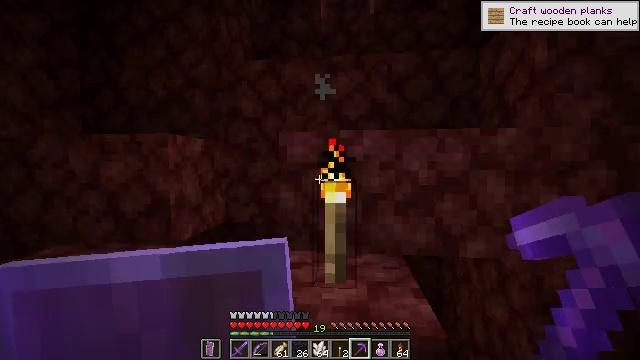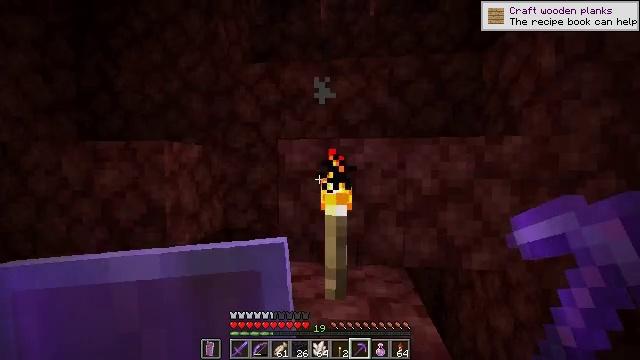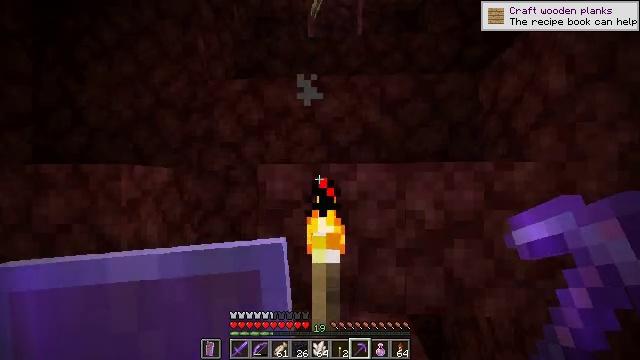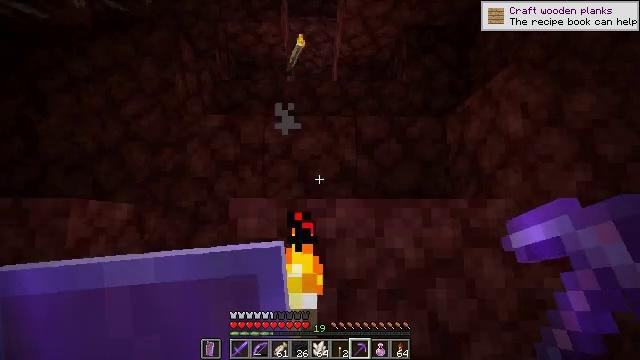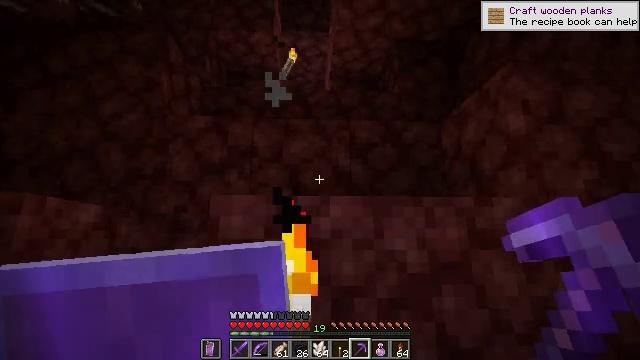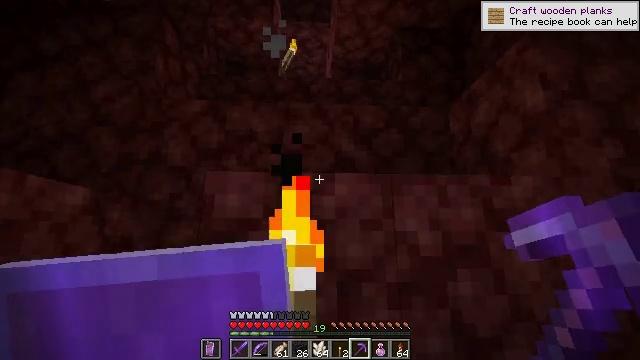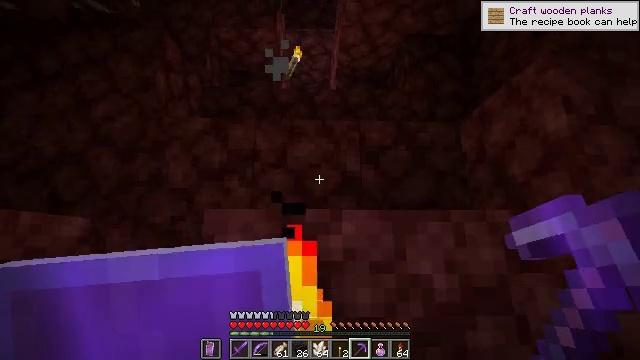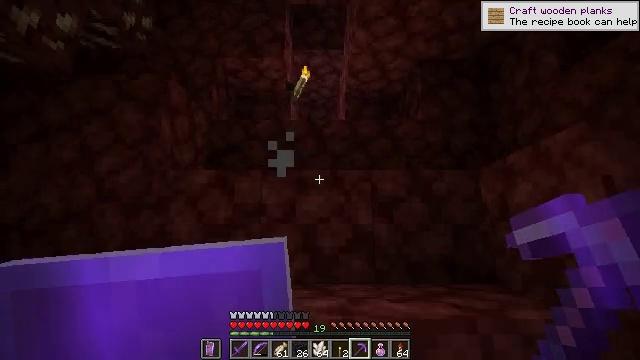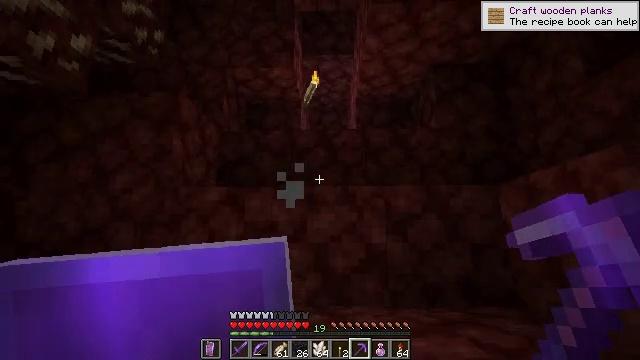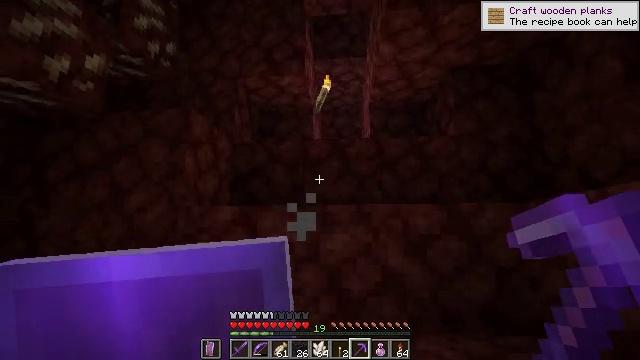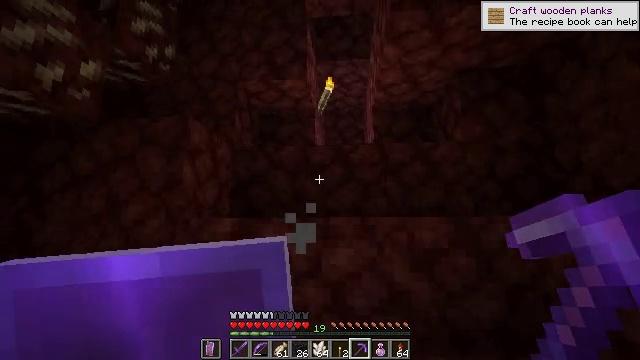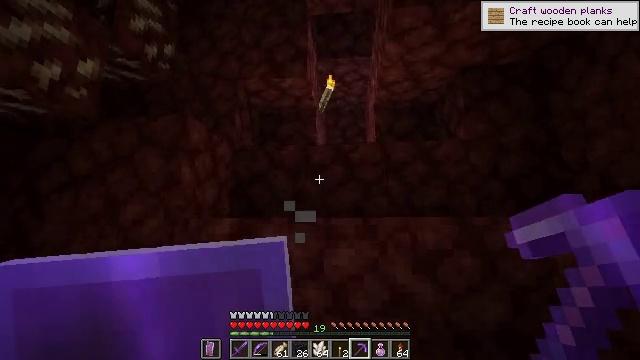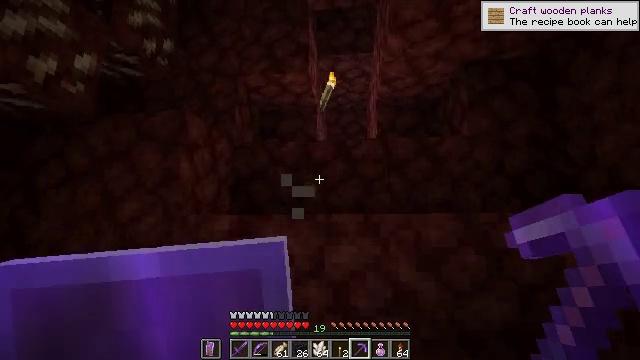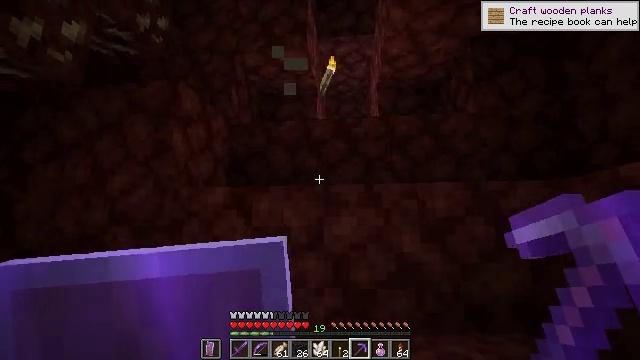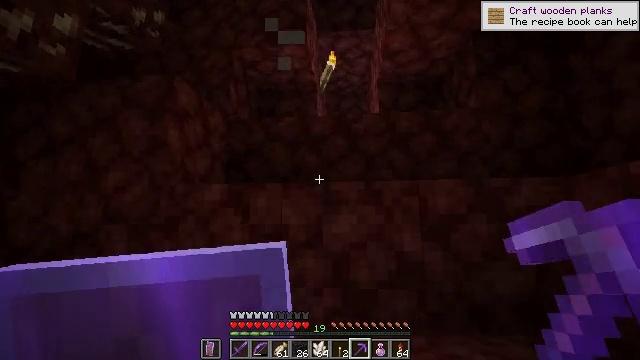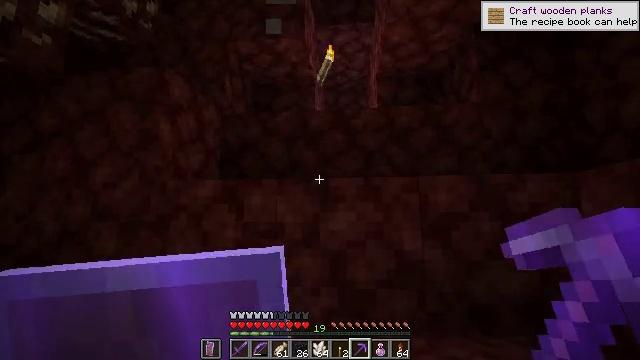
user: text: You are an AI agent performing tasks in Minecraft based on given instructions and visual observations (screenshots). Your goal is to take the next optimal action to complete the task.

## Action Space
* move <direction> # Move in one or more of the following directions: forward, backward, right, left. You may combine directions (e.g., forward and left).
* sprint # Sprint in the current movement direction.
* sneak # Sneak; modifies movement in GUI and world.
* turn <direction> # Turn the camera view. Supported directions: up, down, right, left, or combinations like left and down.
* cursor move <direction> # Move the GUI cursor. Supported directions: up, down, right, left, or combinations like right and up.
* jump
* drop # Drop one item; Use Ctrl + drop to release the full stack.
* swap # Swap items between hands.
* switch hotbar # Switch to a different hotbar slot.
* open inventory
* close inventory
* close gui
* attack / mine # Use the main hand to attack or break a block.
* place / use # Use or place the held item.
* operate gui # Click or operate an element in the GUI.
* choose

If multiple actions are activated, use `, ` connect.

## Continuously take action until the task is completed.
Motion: motion action
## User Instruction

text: Break the nether quartz ore block.
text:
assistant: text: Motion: move forward
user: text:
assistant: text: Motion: move forward, turn right and up
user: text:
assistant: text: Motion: move forward, turn right and up
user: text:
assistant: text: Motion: move forward, turn right and up
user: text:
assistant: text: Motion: move forward
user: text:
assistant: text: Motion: move forward, turn left, jump
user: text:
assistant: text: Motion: move forward, turn left, jump
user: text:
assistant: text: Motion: move forward, turn left, jump
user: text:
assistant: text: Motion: move forward, turn left, jump
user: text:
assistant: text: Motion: move forward
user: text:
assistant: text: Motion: move forward
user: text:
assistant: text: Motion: move forward
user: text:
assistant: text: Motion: move forward
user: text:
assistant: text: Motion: move forward
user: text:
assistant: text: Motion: move forward
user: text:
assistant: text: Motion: move forward, turn right and down, jump
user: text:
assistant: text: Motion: move forward, turn right and down, jump
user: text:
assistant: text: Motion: move forward, jump
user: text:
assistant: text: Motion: move forward, jump
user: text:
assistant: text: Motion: move forward, jump
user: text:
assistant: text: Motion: move forward
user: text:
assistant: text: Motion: move forward, turn left
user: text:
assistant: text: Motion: move forward, turn left and up
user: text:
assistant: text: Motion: move forward, turn left and up
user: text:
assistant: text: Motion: turn left
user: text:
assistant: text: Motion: turn left and down
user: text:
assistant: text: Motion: turn left and down
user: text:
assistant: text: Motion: turn down
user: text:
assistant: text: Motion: no_op
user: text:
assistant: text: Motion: no_op